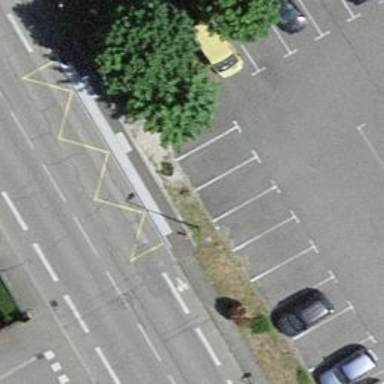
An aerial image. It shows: Charging station.